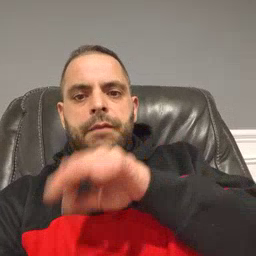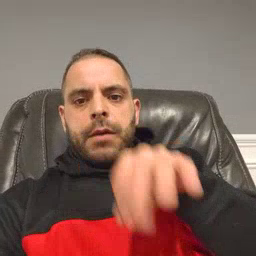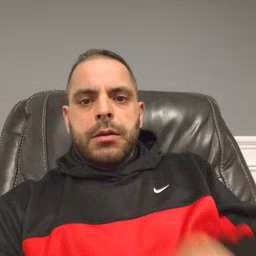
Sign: frenchfries